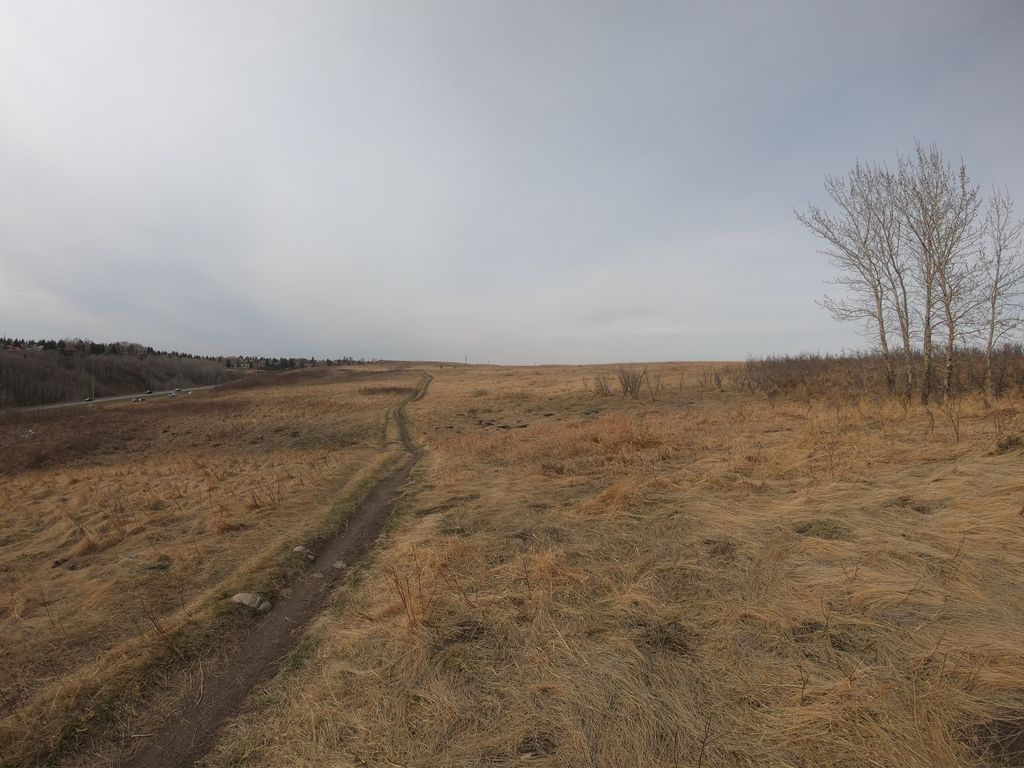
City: calgary